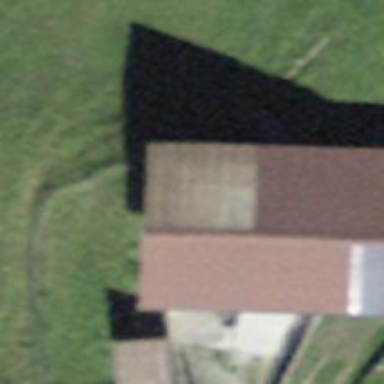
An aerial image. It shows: Barn.